Interaction volume radius: 10 \u00c5
Interaction volume height: 25 \u00c5
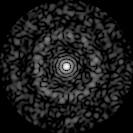
Disorder parameter: 0.8318